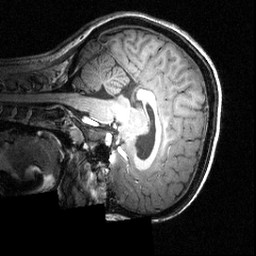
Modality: T1w
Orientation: sagittal
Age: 21
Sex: female
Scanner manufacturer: siemens
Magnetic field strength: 3.951 T
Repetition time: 1.5 s
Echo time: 0.00335 s